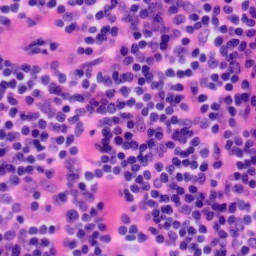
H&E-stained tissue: Tonsil